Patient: sex M, age 81
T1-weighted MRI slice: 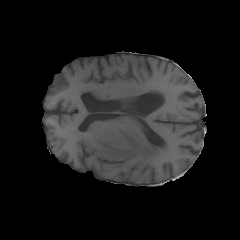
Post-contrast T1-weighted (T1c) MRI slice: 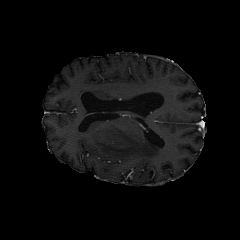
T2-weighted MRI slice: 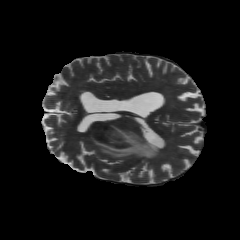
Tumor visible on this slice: yes
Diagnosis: Glioblastoma, IDH-wildtype
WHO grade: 4